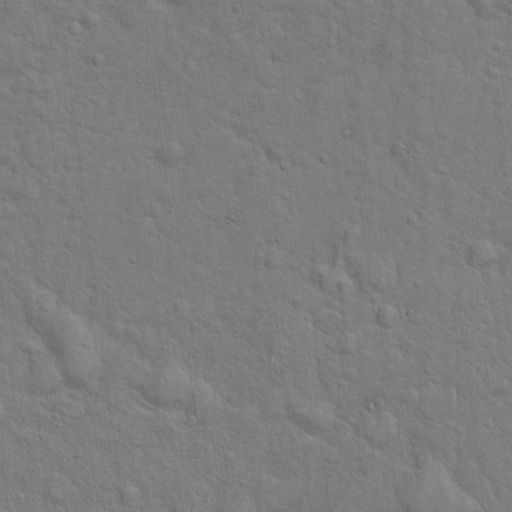
Classes present: Background